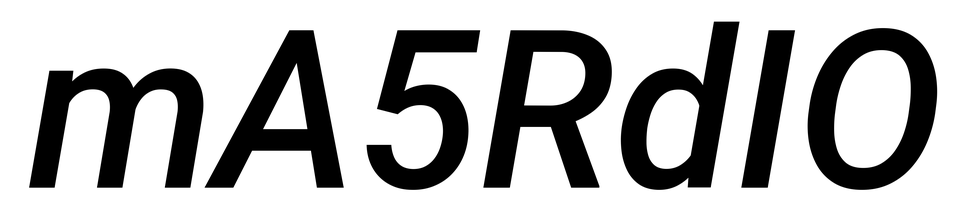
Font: Roboto-Italic_Medium_Italic